Interaction volume radius: 5 \u00c5
Interaction volume height: 20 \u00c5
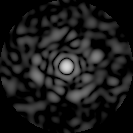
Disorder parameter: 0.8375